Question: When using the debugger in I can browse the field '_unprocessedInserts'
I tried to make a category
'''
#import "NSManagedObjectContext+UnprocessedChanges.h"
@implementation NSManagedObjectContext (UnprocessedChanges)
-(int)getUnprocessedChanges {
return [_unprocessedChanges count];
}
-(int)getUnprocessedDeletes {
return [_unprocessedDeletes count];
}
-(int)getUnprocessedInserts {
return [_unprocessedInserts count];
}
@end
'''
'''
#import <Foundation/Foundation.h>
@interface NSManagedObjectContext (UnprocessedChanges)
-(int)getUnprocessedChanges;
-(int)getUnprocessedDeletes;
-(int)getUnprocessedInserts;
@end
'''
But it won't compile. Any suggestions how to access this variable
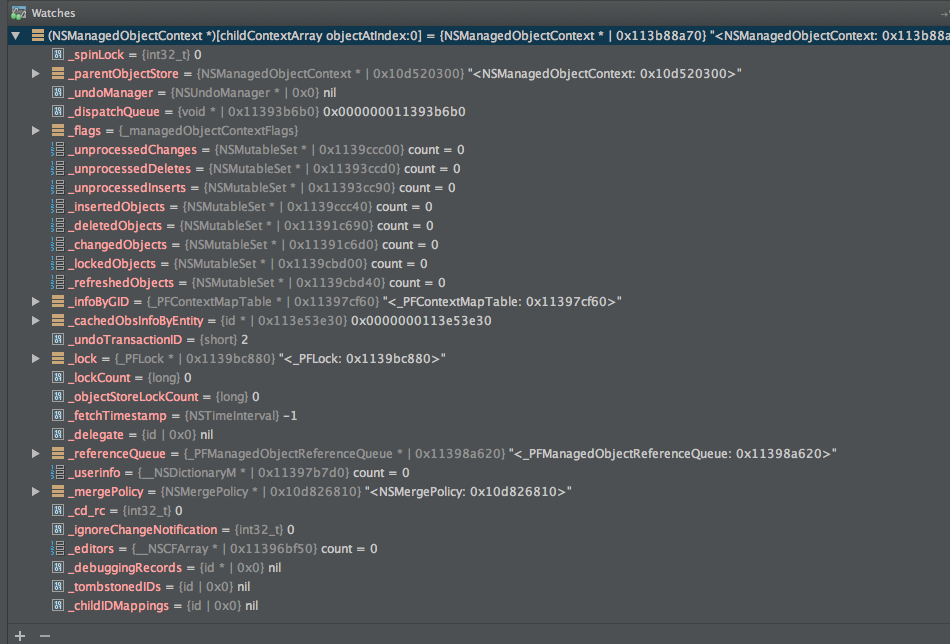
Answer: Well this seemed to work nicely: Hello Privates!!
'''
#import <objc/runtime.h>
#import "NSManagedObjectContext+UnprocessedChanges.h"
@implementation NSManagedObjectContext (UnprocessedChanges)
//+ (BOOL)accessInstanceVariablesDirectly {
// return YES;
//}
-(int)getUnprocessedChanges {
Ivar ivar = class_getInstanceVariable([NSManagedObjectContext class], "_unprocessedChanges");
NSMutableSet* changes = object_getIvar(self , ivar);
return changes.count;
}
-(int)getUnprocessedDeletes {
Ivar ivar = class_getInstanceVariable([NSManagedObjectContext class], "_unprocessedDeletes");
NSMutableSet* changes = object_getIvar(self , ivar);
return changes.count;
}
-(int)getUnprocessedInserts {
Ivar ivar = class_getInstanceVariable([NSManagedObjectContext class], "_unprocessedInserts");
NSMutableSet* changes = object_getIvar(self , ivar);
return changes.count;
}
@end
'''